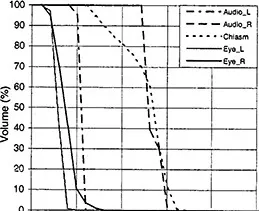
The organs at risk. For case 3.
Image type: chart (chart)